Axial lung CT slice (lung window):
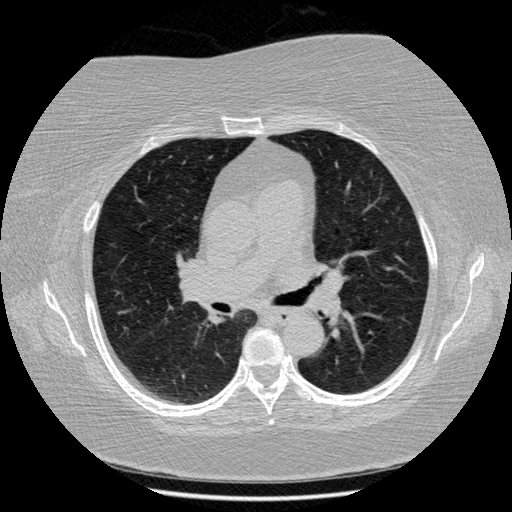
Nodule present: no